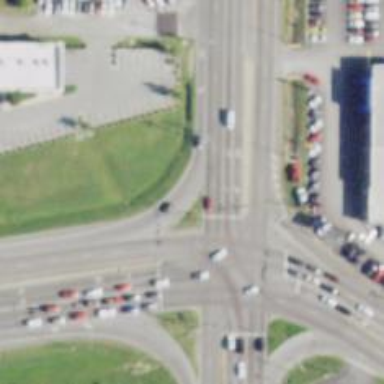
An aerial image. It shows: Primary link highway with asphalt surface.